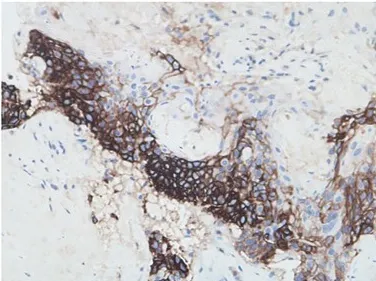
Histopathology of rectosigmoid-junction SCC cancer and immunohistochemistry. (B) PD-L1 immunohistochemistry (antibody Dako 22C3), original magnification x200.
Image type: pathology (immunostaining)